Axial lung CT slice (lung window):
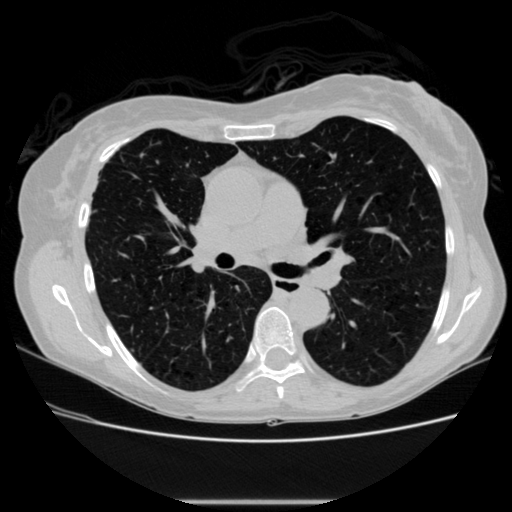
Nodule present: no